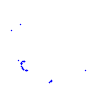
Particle: proton